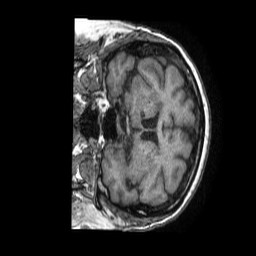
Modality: T1w
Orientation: coronal
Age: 80
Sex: female
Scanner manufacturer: philips
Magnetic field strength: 1.5 T
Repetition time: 0.007005 s
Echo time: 0.003174 s